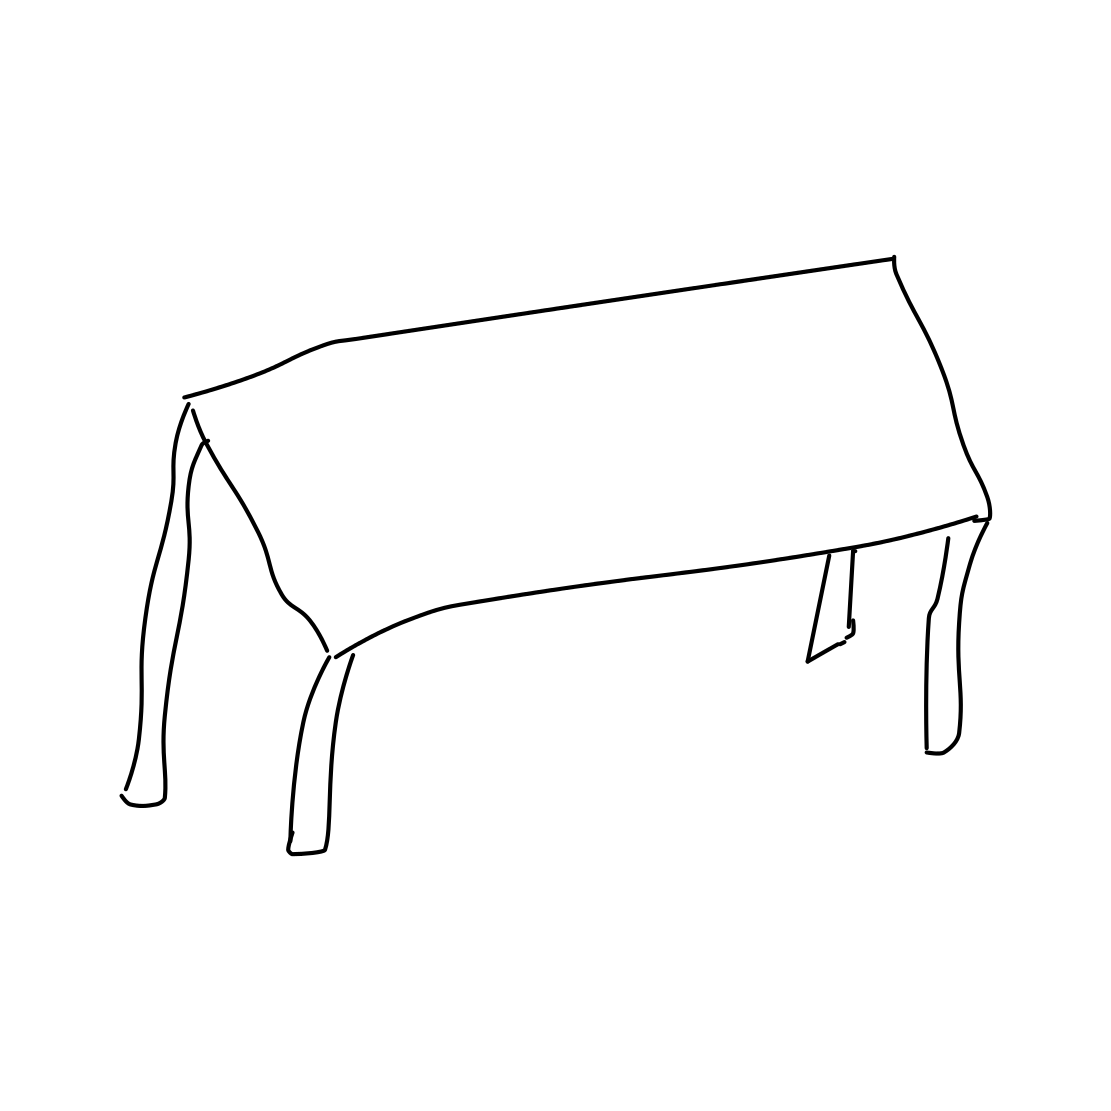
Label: table